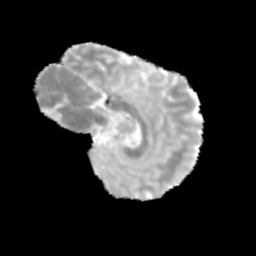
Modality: MD
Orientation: sagittal
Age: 12
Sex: male
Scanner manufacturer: siemens
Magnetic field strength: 3 T
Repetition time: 3.8 s
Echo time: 0.07 s